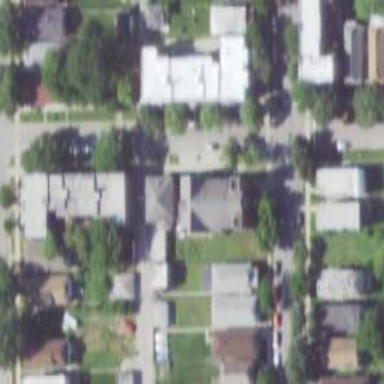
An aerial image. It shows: Alley classified as service road.